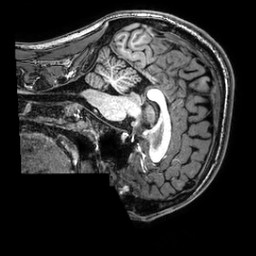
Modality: T1w
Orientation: sagittal
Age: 22
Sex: male
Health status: healthy